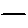
Label: line